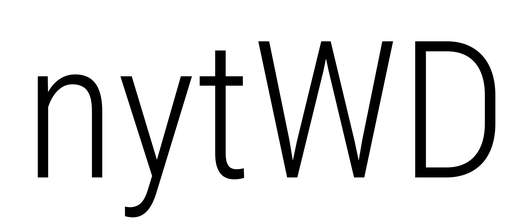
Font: Roboto_Condensed_Light